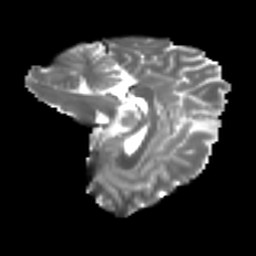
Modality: T2w
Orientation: sagittal
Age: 22
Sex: female
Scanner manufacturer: ge
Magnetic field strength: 3 T
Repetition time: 7.8 s
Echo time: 0.0606 s